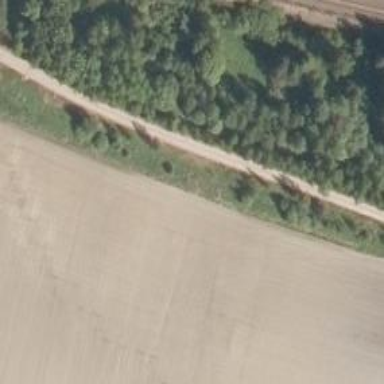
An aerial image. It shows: Abandoned railway adjacent to unclassified road.